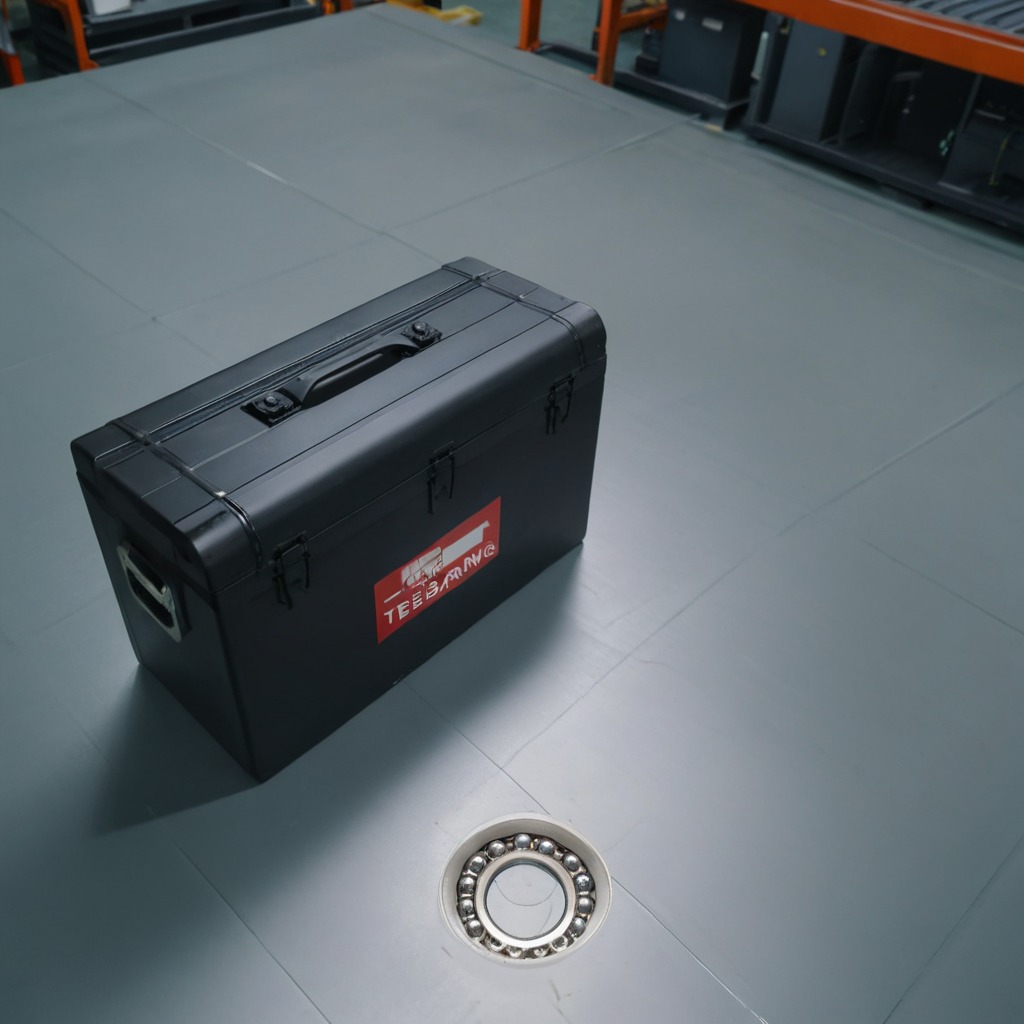
A metal ball bearing is lying on the toolbox surface in an airplane hangar workshop 8K.